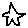
Label: star